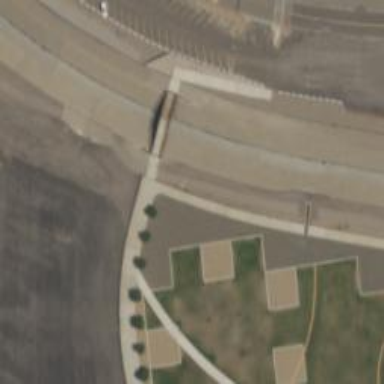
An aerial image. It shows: Footway bridge.